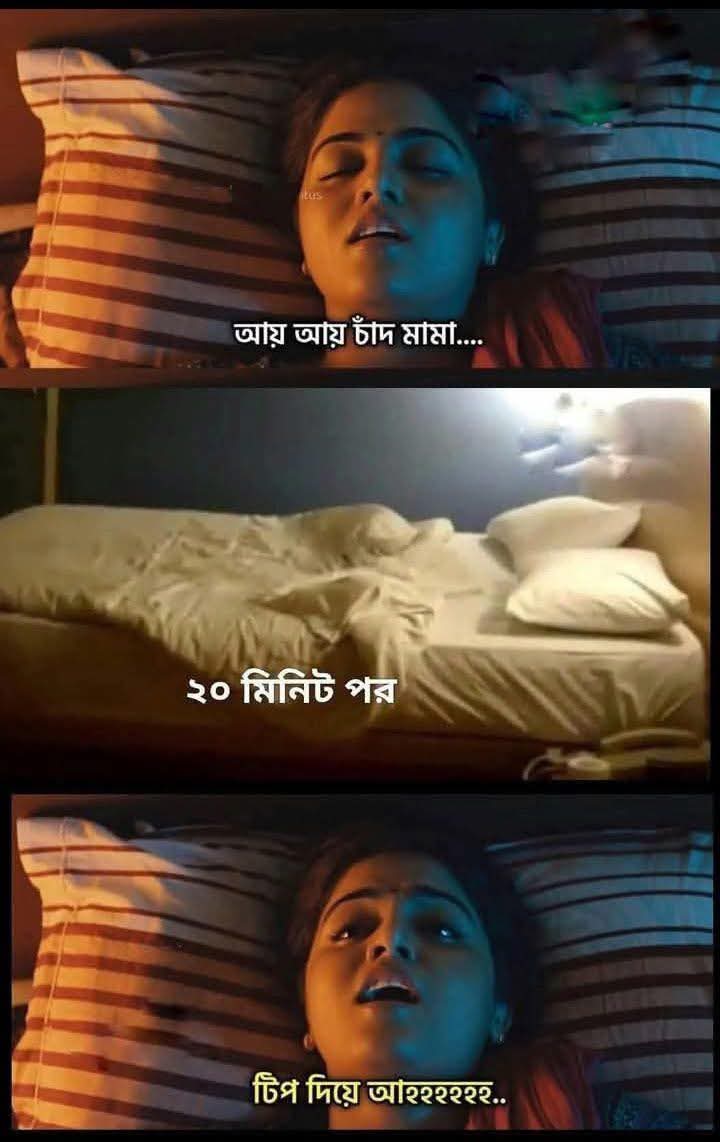
Text: আয় আয় চাঁদ মামা....
২০ মিনিট পর
টিপ দিয়ে আহহহহ२२..
Label: Non Hate